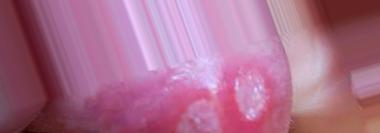
Condition: Mouth Ulcer